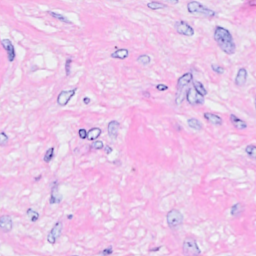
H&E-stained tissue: Breast